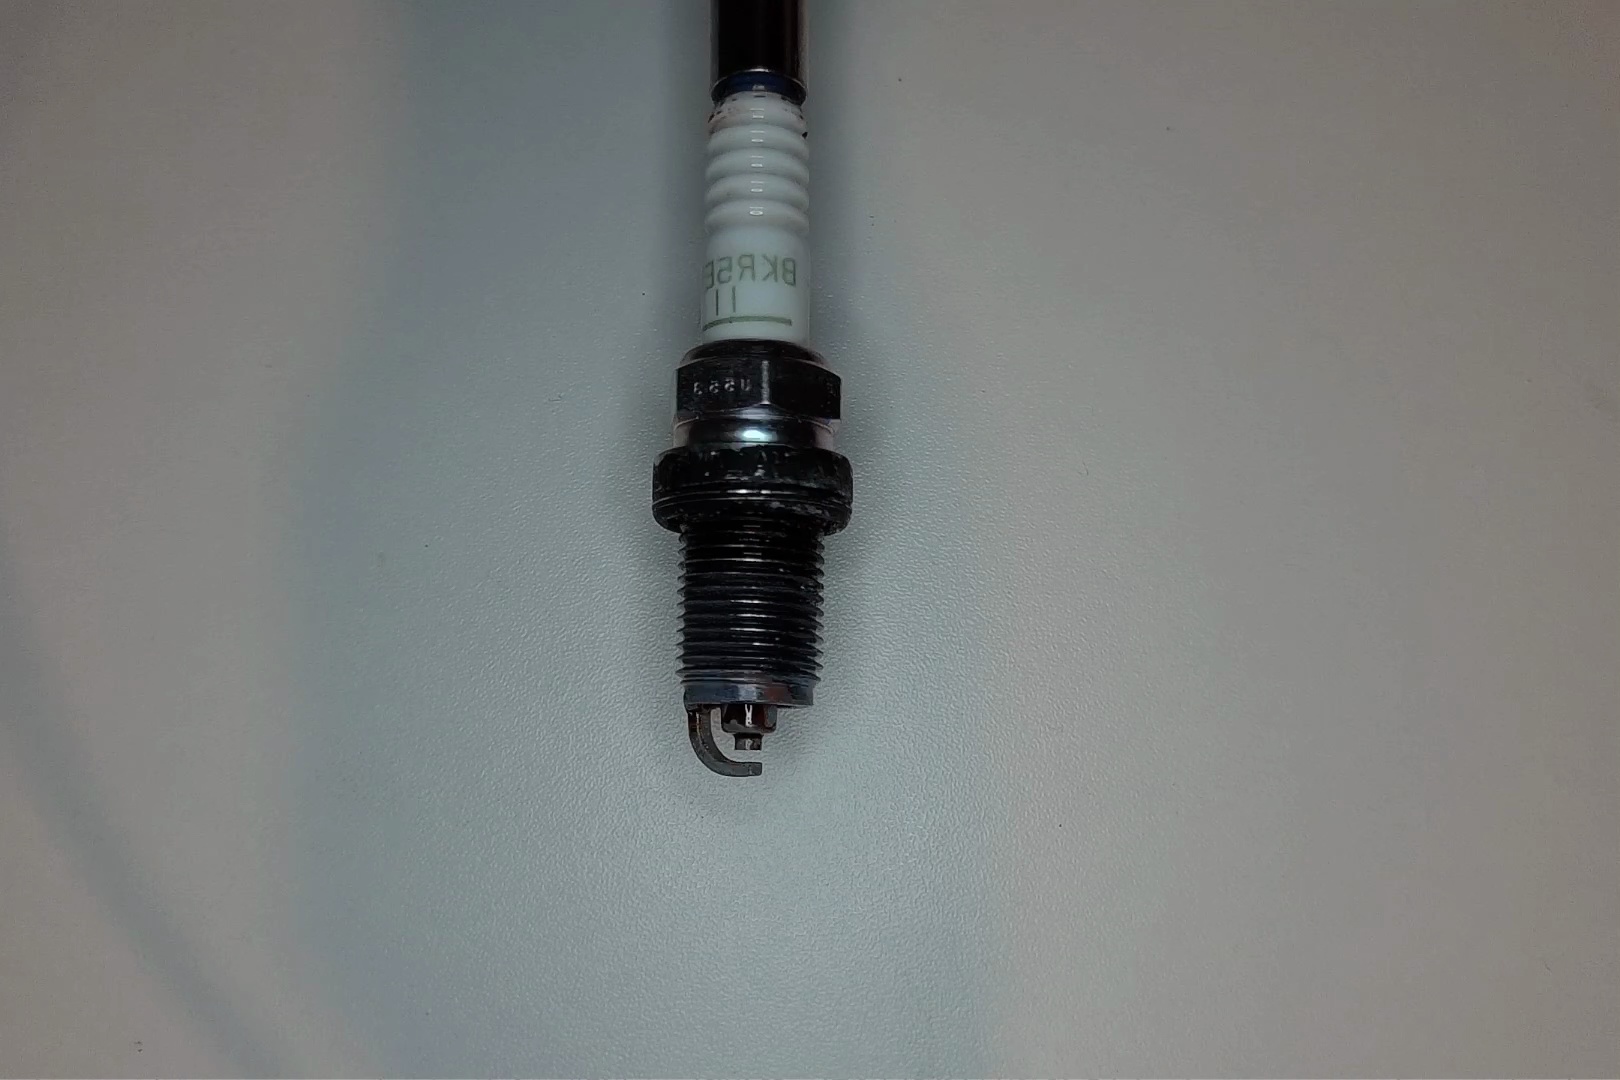
Label: anomaly